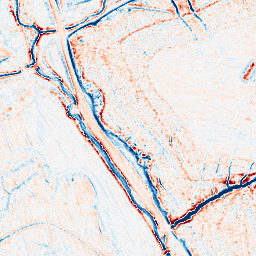
Category: classical
Decomposition family: gaussian_anisotropic
Decomposition parameters: sigma_x: 2
sigma_y: 2
Upsampling method: quartic
Upsampling parameters: scale: 4
Upsampling scale: 4